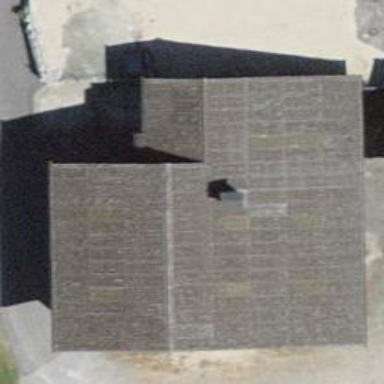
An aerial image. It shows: Barn.